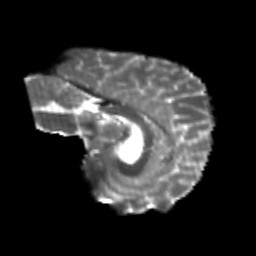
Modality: T2w
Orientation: sagittal
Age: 21
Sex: male
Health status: healthy
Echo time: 0.074 s